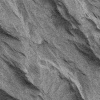
Atmospheric dust classification: not_dusty